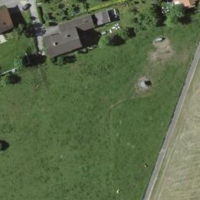
EUNIS habitat code: 52
Species observed at this site:
Bellis perennis
Medicago lupulina
Ajuga reptans